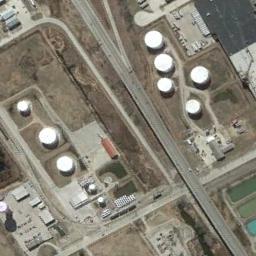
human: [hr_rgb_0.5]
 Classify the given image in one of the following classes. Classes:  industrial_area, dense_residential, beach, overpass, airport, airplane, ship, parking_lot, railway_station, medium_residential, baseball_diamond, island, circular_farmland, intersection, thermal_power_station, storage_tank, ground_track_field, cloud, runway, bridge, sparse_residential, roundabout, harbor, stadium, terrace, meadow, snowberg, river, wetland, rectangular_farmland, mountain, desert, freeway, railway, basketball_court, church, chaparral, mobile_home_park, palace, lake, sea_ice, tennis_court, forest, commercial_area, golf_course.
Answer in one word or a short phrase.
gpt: storage_tank